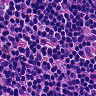
Metastatic tissue present: no